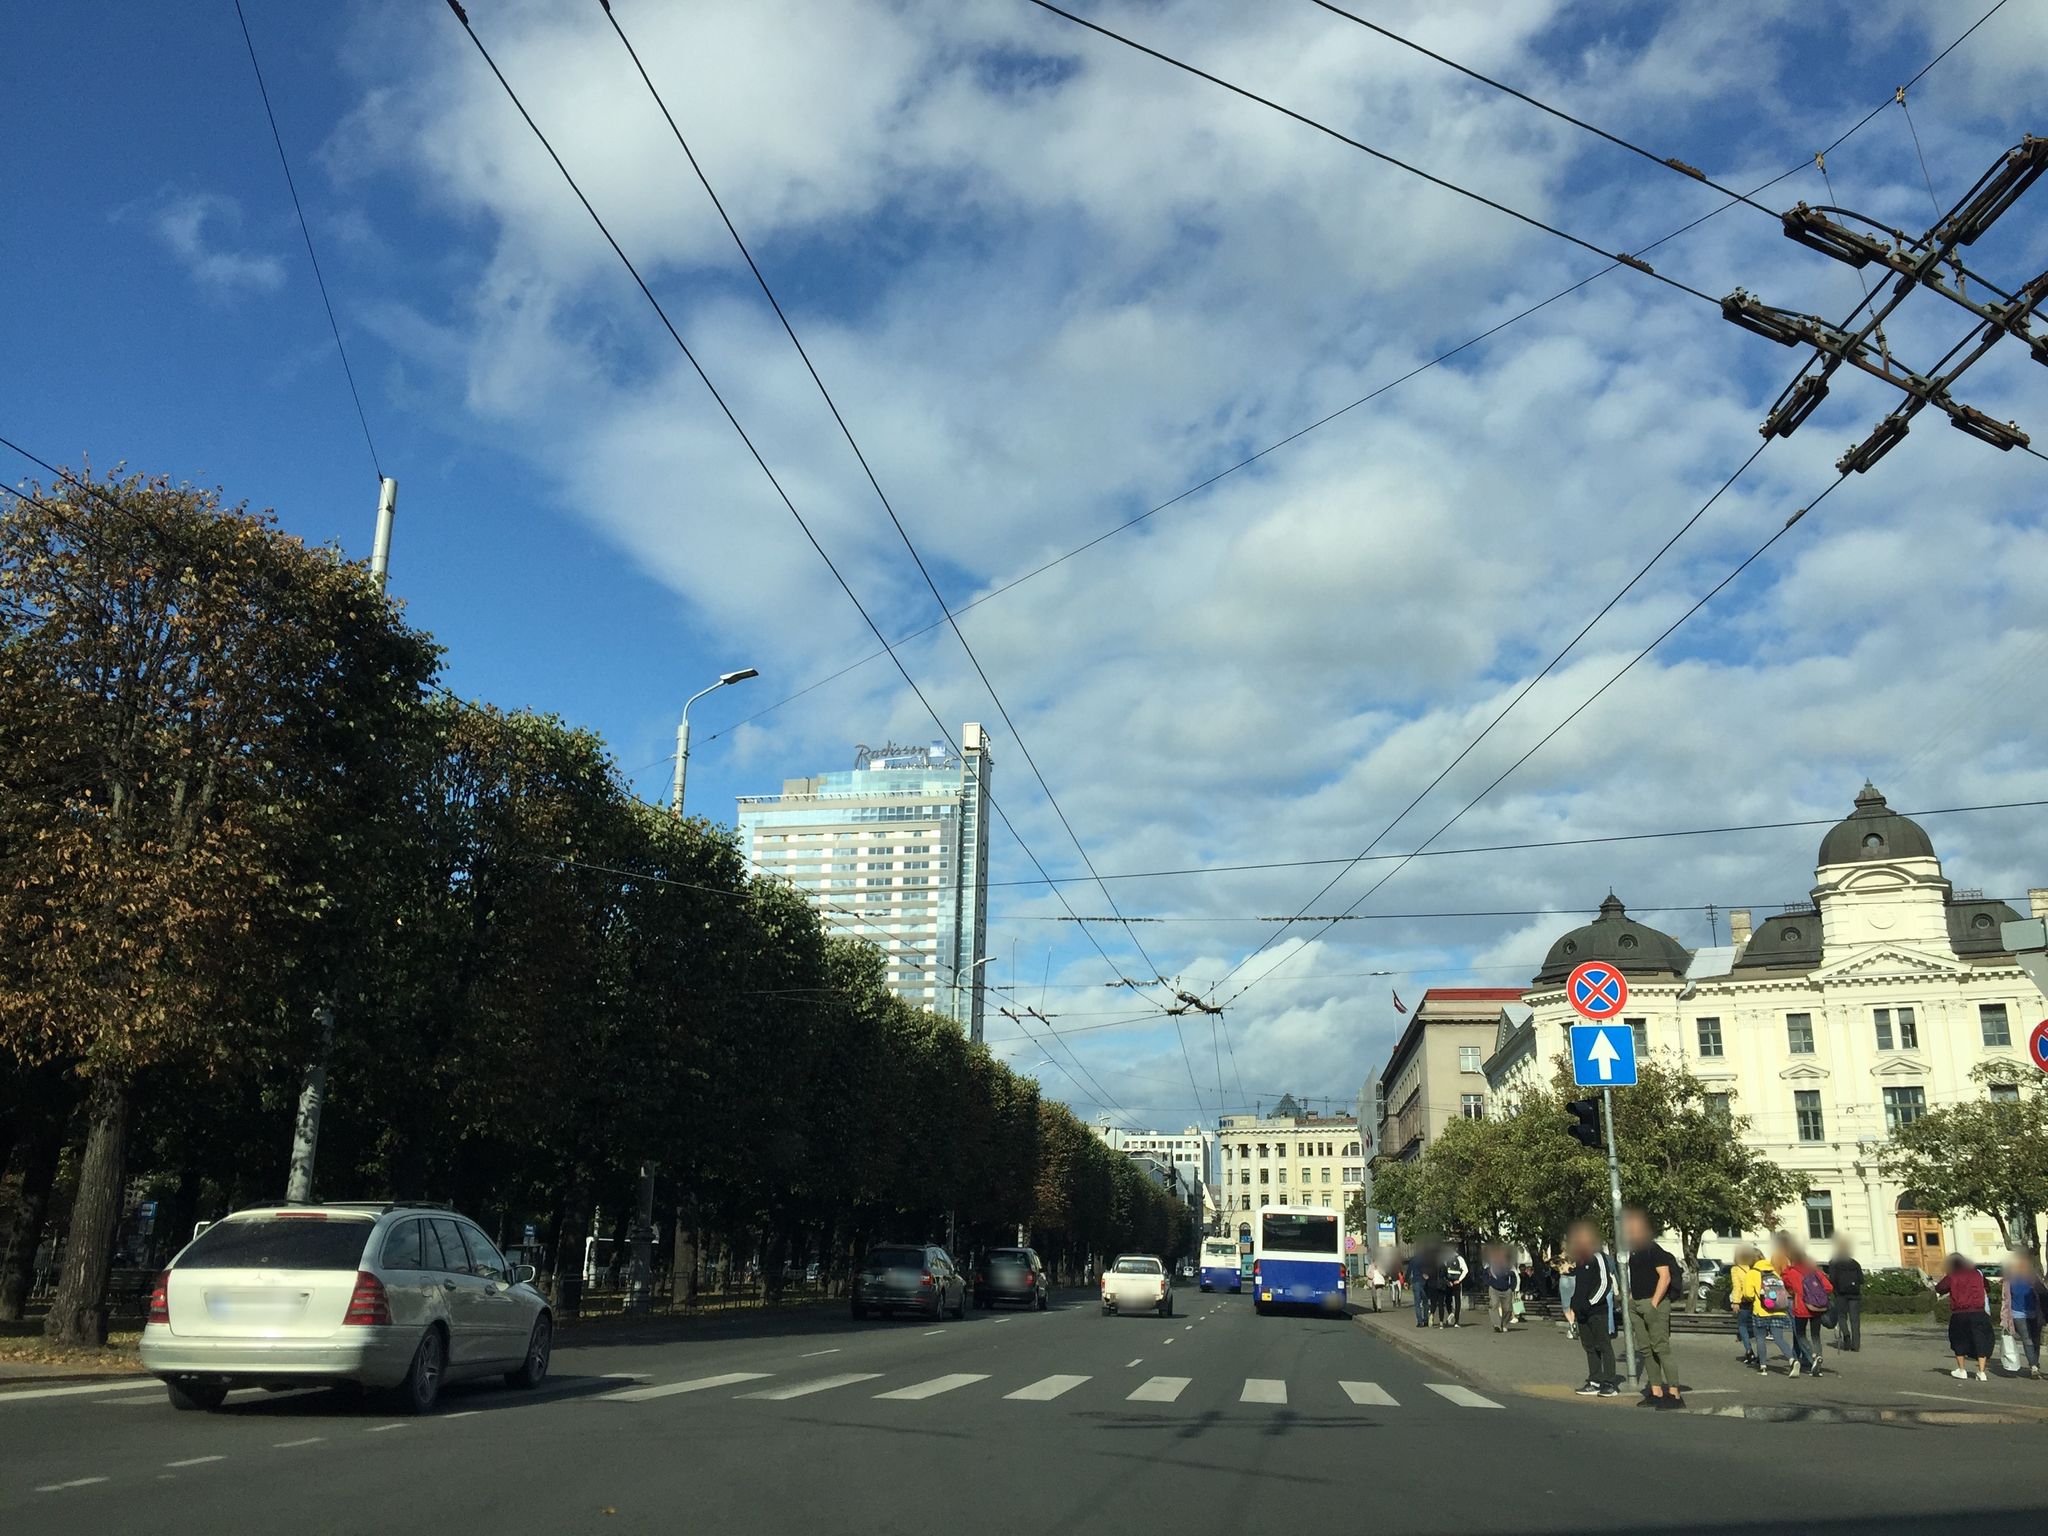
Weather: clear
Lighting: day
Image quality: good
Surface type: driving surface
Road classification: trunk
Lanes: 3
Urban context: urban centre
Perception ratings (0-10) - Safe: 3.83, Lively: 7.91, Beautiful: 2.18, Boring: 4.78, Depressing: 3.04, Wealthy: 4.64